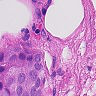
Metastatic tissue present: yes